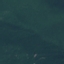
Label: Forest